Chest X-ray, AP view. Patient: 56 years old, sex F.
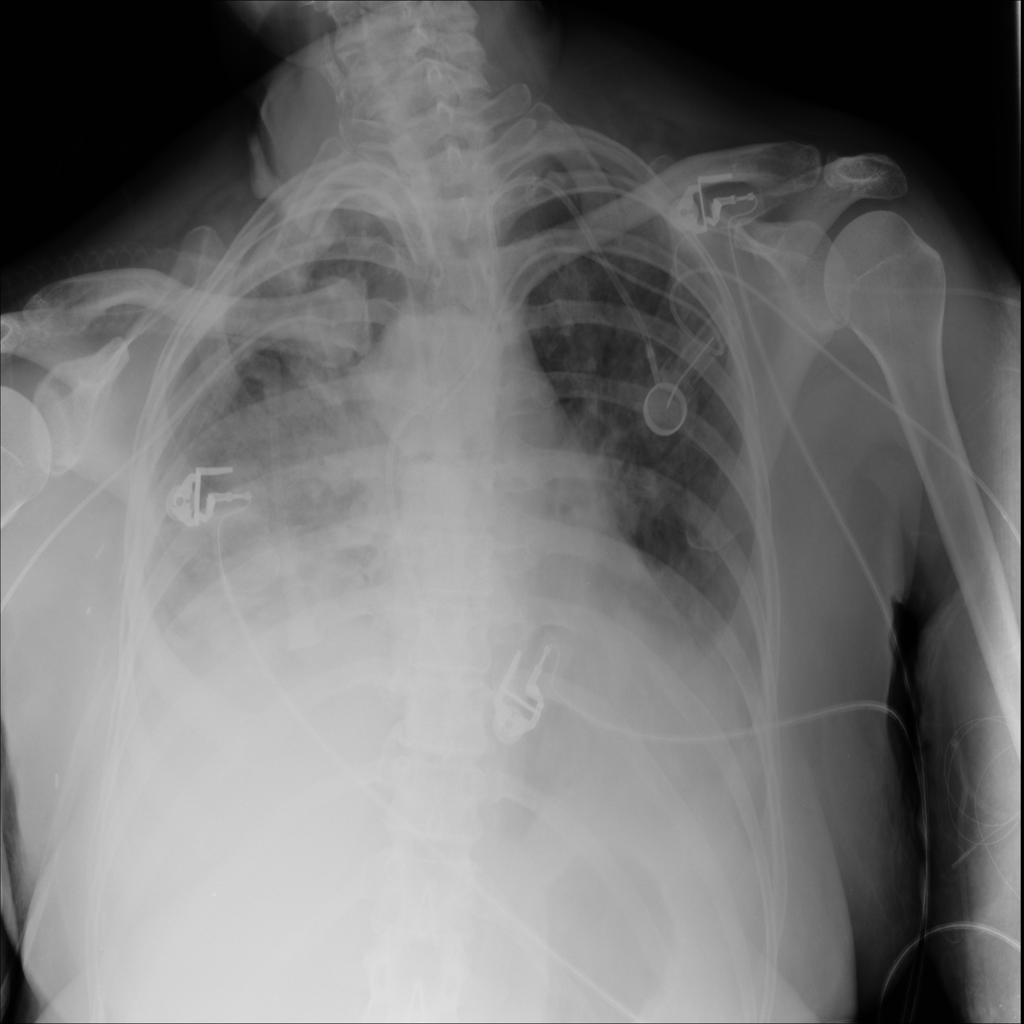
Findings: No Finding